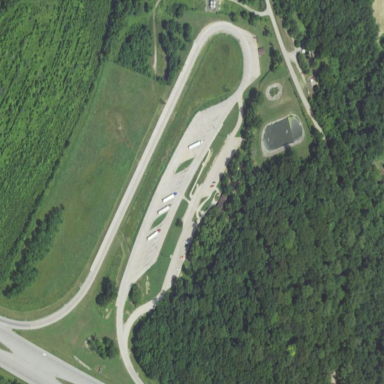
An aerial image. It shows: Rest area on the road.